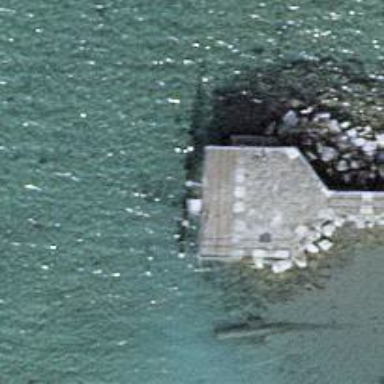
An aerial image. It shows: Breakwater structure.